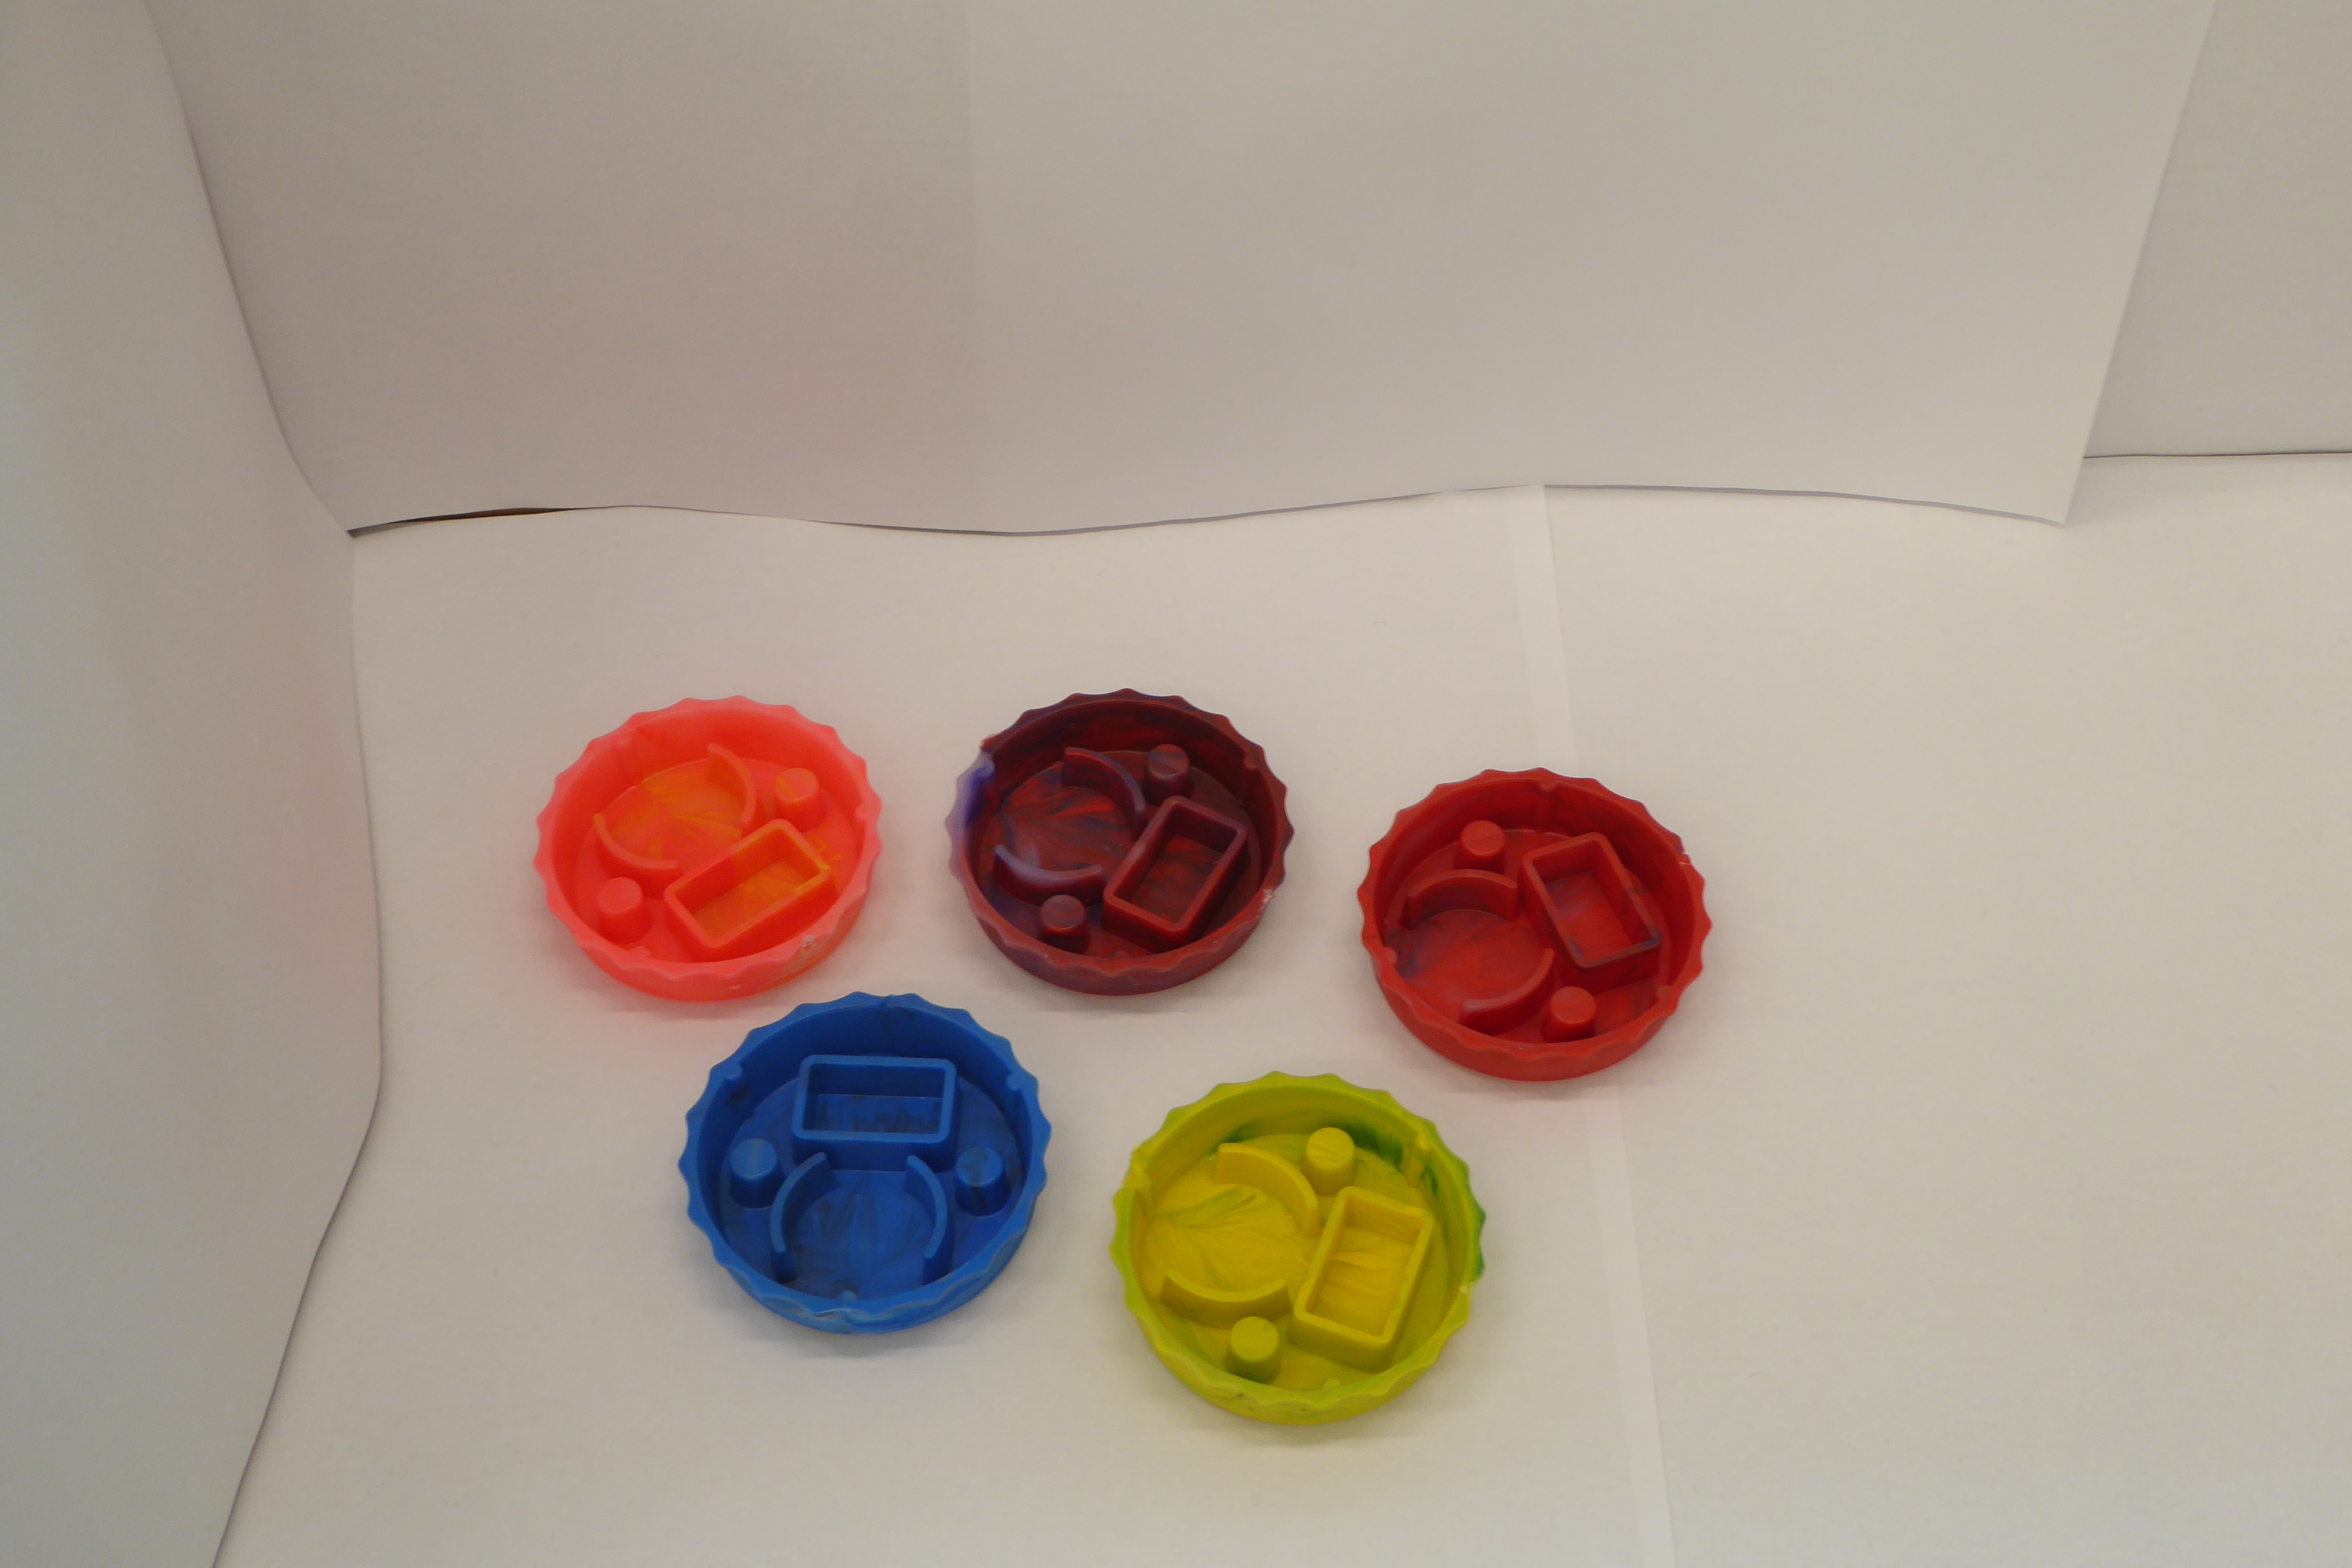
Label: Bottle Opener - Cover